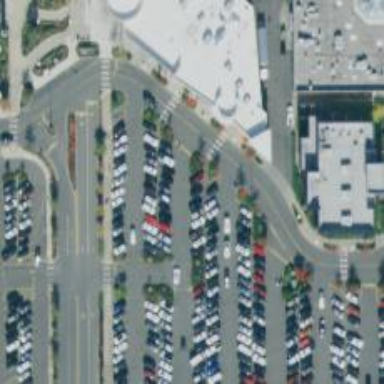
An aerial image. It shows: Parking space is available.